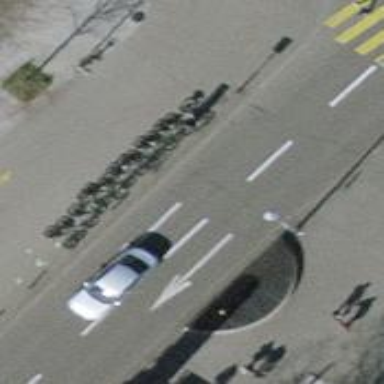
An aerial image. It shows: Bicycle rental facility.